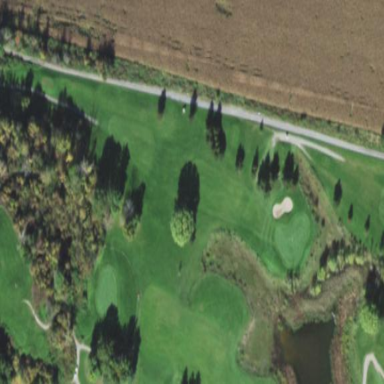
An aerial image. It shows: Scenic golf fairway.